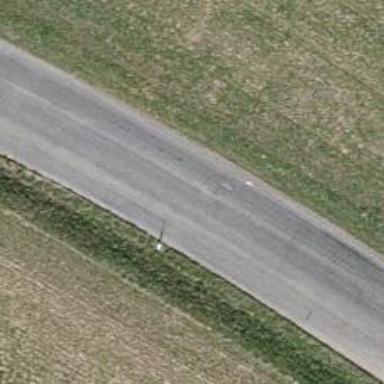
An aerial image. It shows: Tertiary road.